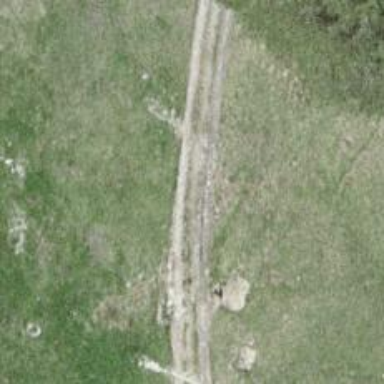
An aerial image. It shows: Dirt track road.